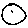
Label: circle